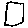
Label: square